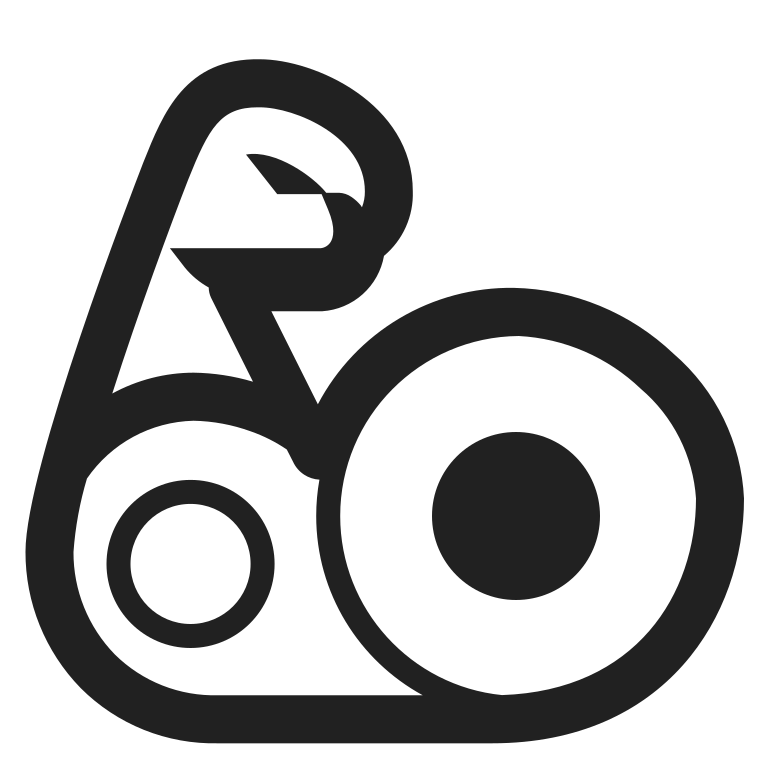
mechanical arm high contrast